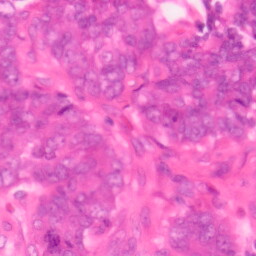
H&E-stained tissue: Colon